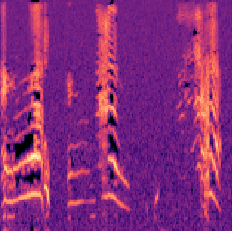
Sound class: Baby cry